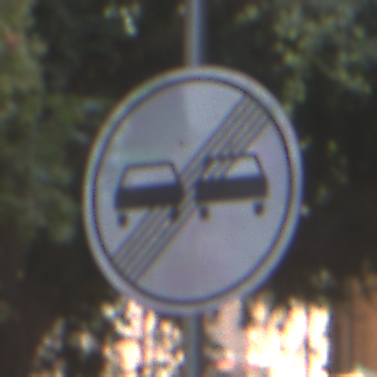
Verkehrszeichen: EndeUeberholverbot
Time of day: MorningAfternoon
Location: Outdoor (Suburban)
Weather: PartlyCloudy
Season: NotSpecified
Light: Natural